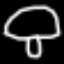
Label: mushroom